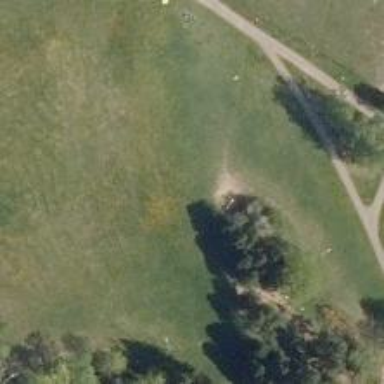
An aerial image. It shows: Disc golf basket.